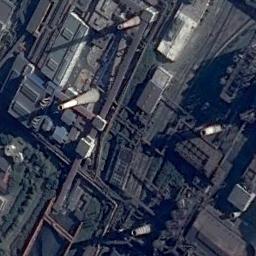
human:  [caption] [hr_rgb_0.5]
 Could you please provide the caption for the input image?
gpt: In the thermal power station there are neatly planned plants, Equipment and good greenery, and there are five chimneys .

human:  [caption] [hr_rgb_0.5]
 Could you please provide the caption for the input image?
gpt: There are many buildings of different shapes next to the thermal power station .

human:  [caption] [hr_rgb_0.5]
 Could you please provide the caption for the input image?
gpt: There are two thermal power stations, and the left one is emitting smoke .

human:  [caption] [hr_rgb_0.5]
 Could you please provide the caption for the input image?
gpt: The thermal power station is next to some buildings and trees .

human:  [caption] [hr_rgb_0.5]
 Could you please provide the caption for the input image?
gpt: There are many black building and several chimneys on the thermal power station .